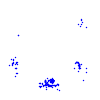
Particle: proton